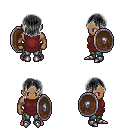
a pixel art fantasy rpg character, male body template, human, dark skin, maroon tunic, teal pants, gray long bangs hairstyle, metal boots, shield, four views (front, back, left, right), 2x2 character sprite sheet, small pixel art, hard edges, no anti-aliasing